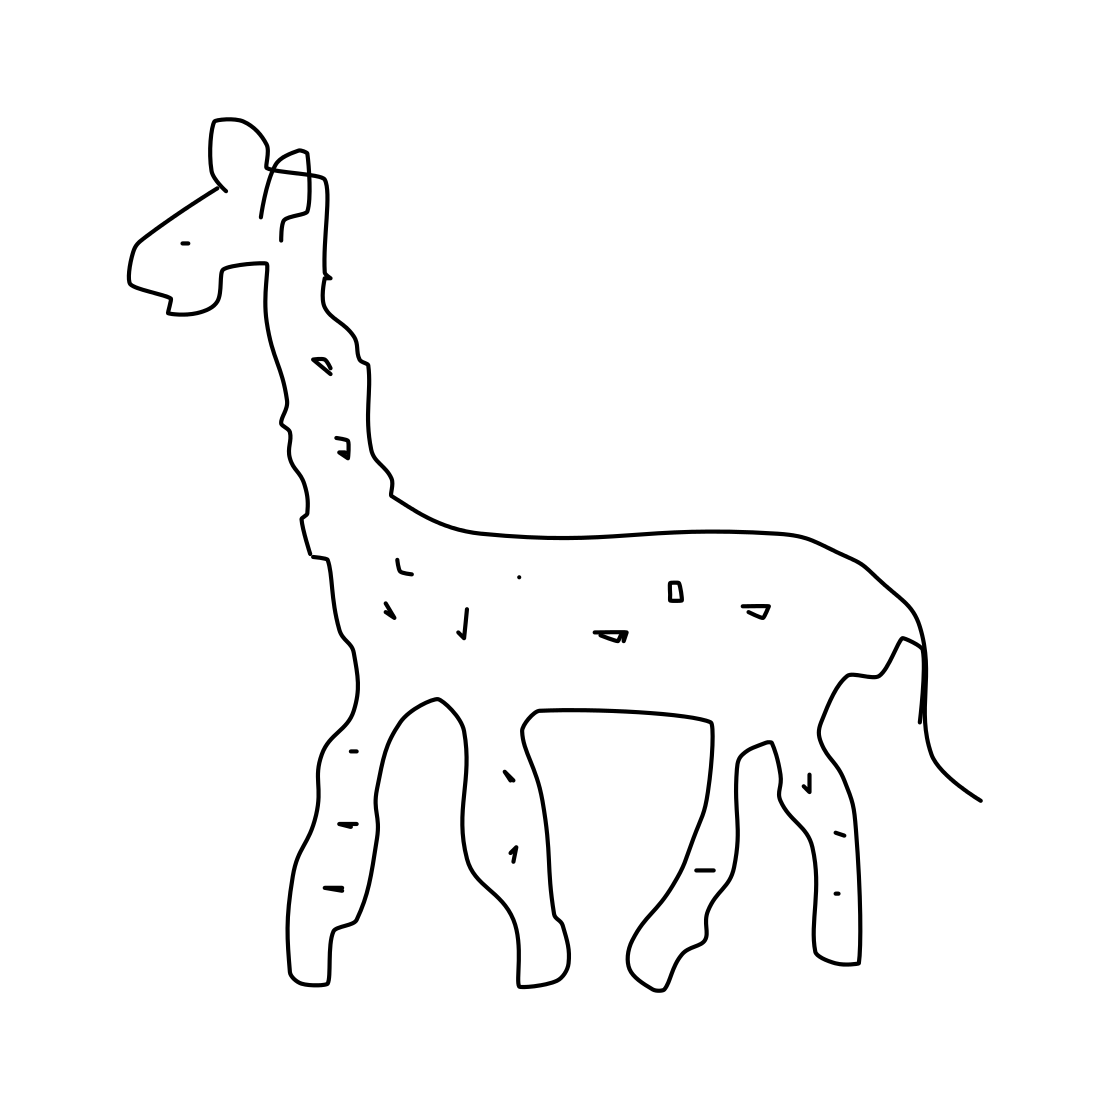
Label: giraffe